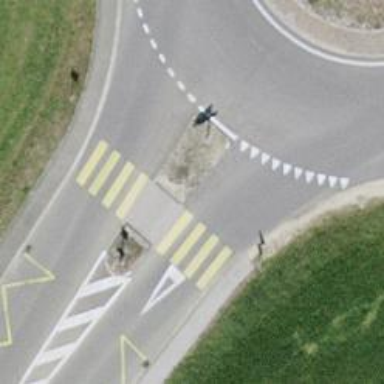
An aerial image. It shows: Zebra crossing with road island.